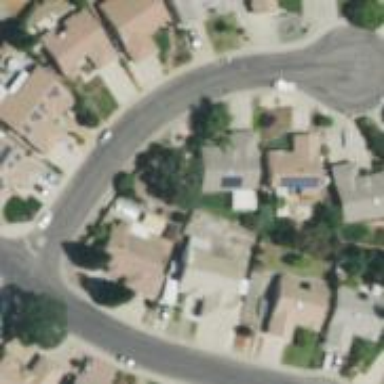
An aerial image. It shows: Residential road.